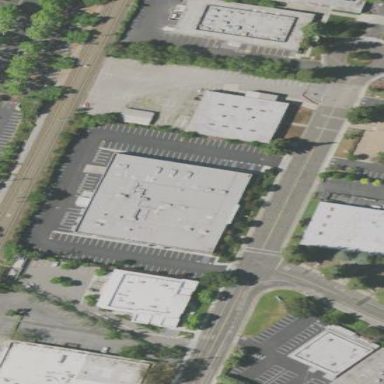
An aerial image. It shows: Building.